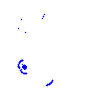
Particle: pion